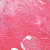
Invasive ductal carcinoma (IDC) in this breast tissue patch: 0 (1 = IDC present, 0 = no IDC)